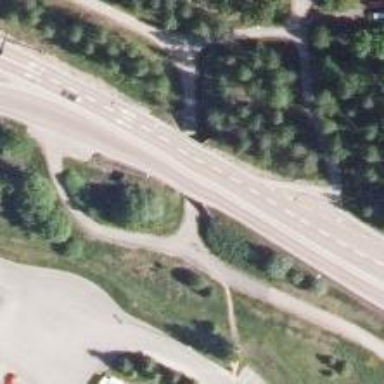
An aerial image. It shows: Asphalt cycleway.